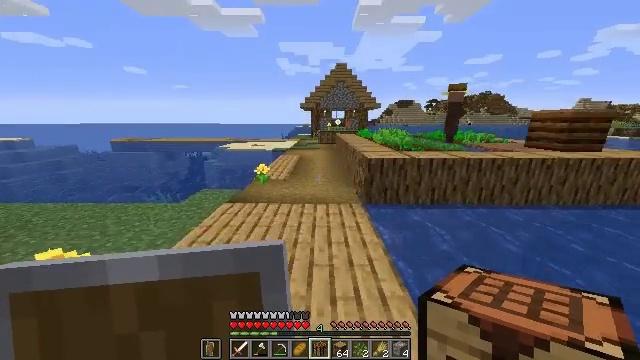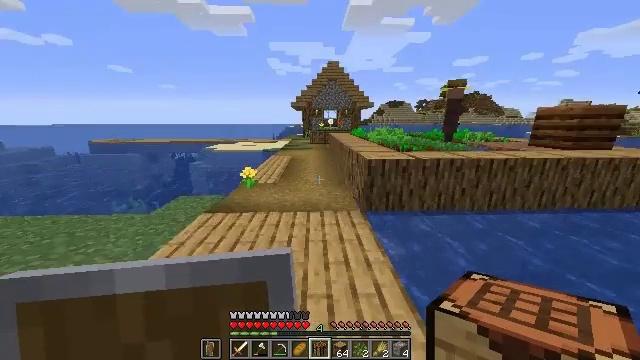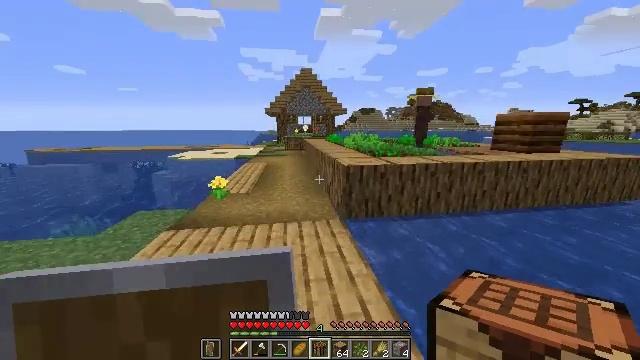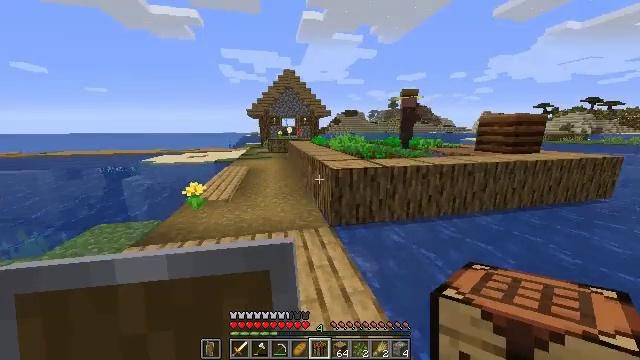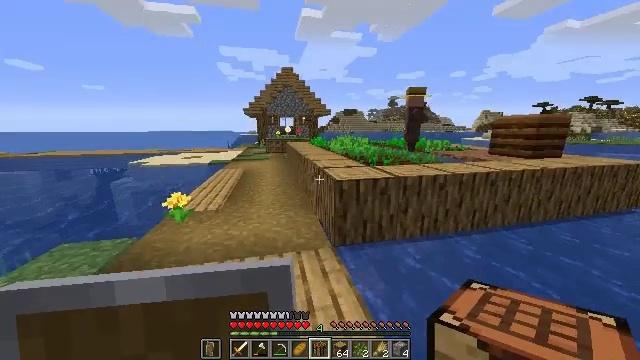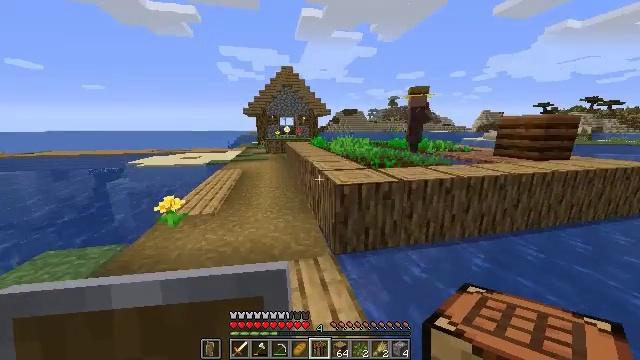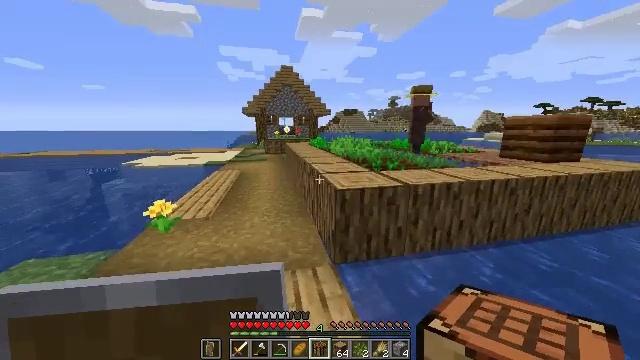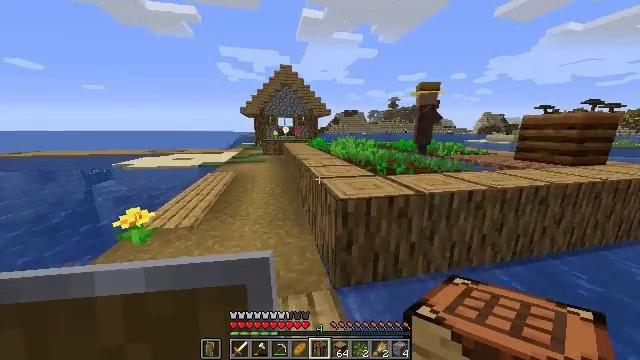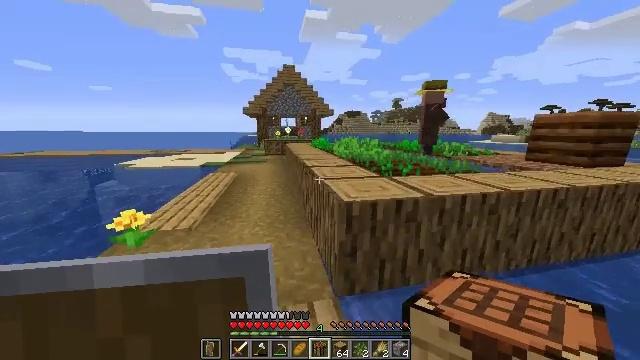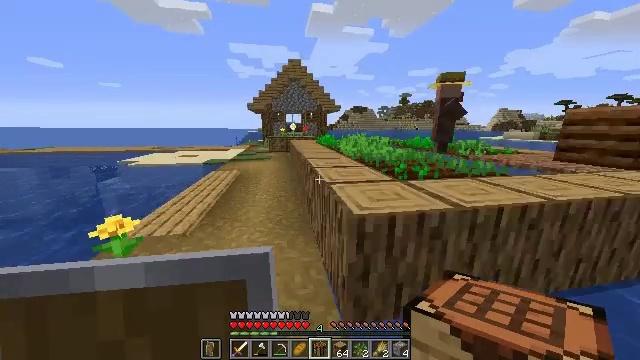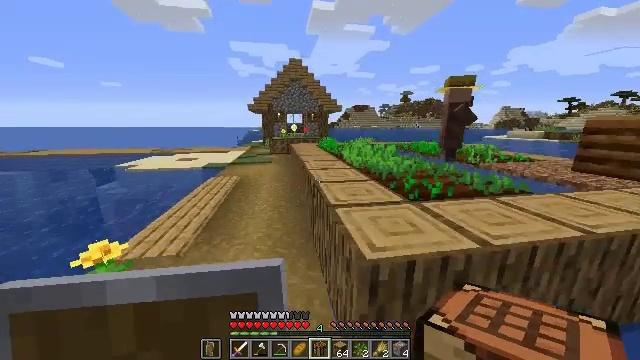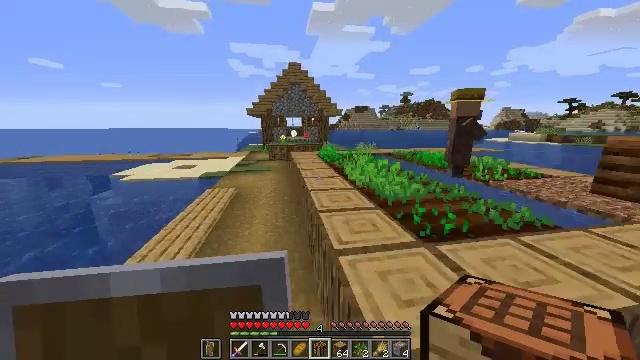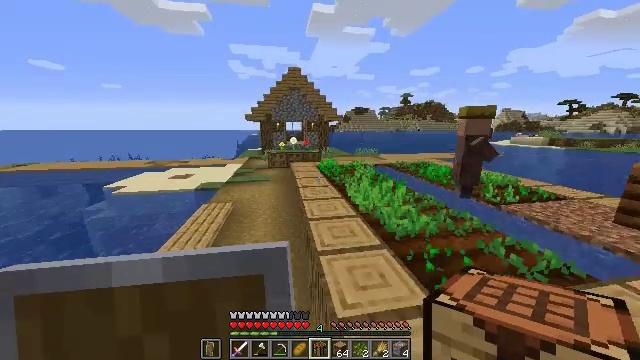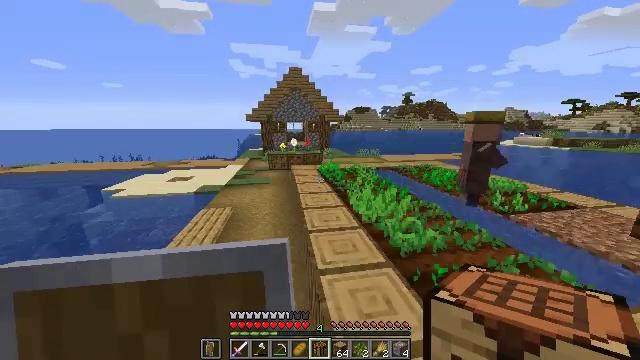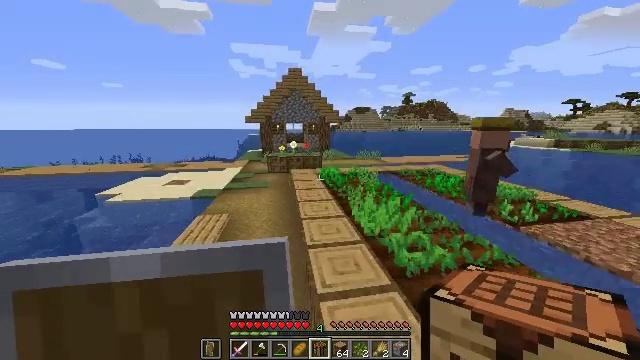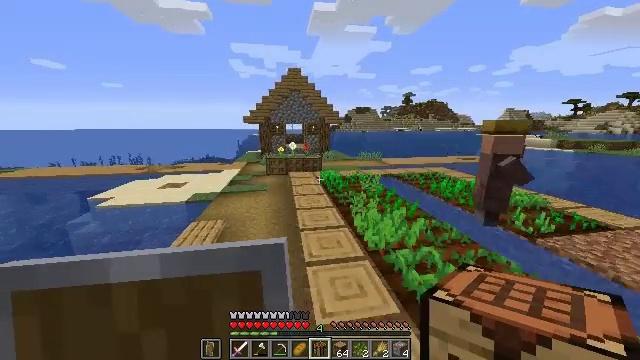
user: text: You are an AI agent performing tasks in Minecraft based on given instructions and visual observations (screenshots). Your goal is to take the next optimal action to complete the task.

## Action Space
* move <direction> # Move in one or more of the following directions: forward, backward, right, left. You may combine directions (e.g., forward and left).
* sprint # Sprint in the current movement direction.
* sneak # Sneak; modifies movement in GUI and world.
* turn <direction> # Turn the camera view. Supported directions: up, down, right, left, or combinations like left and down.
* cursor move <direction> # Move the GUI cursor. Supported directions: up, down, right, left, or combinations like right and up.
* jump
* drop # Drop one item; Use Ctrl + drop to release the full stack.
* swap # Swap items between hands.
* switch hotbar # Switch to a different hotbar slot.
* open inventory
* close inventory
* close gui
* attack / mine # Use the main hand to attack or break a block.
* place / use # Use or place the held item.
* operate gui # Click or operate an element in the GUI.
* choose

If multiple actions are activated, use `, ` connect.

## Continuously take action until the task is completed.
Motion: motion action
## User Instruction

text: Mine the grindstone block.
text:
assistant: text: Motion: move forward, turn right
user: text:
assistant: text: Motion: move forward, turn right and up
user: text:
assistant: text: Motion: move forward, turn right
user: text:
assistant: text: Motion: move forward
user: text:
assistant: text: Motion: move forward
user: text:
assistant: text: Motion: move forward
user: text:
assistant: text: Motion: move forward
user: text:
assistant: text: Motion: move forward
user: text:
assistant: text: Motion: move forward, turn left
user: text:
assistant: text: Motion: move forward, jump
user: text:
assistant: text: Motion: move forward, jump
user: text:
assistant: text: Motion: move forward, jump
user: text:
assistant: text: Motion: move forward, jump
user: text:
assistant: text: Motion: move forward
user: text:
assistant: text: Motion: move forward
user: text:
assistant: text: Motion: move forward
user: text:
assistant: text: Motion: no_op
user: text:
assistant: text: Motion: no_op
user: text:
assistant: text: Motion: no_op
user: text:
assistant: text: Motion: no_op
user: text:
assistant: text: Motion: no_op
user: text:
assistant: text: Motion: turn right
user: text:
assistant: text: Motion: turn right and down
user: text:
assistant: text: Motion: turn right
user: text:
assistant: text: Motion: turn right
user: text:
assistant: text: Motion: no_op
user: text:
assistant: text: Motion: no_op
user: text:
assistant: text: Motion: no_op
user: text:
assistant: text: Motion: no_op
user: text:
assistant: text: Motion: no_op